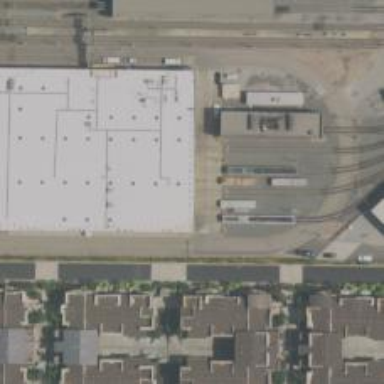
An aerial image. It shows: Light rail service yard with electrified contact lines.